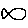
Label: fish